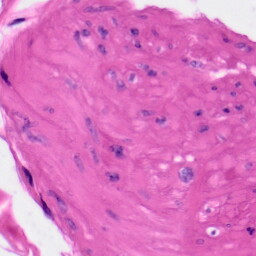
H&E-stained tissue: Skin